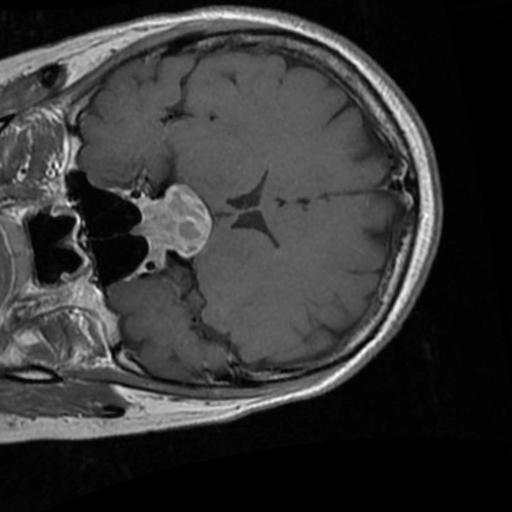
Label: brain_tumor